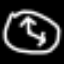
Label: clock